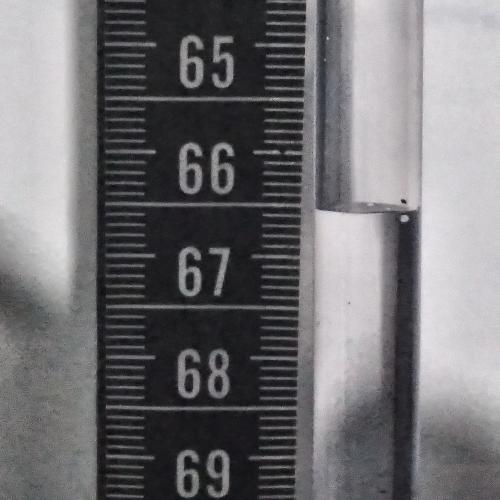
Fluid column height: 66.5 cm